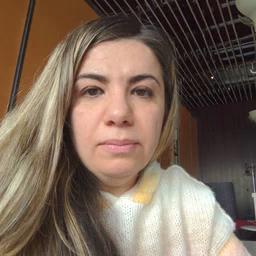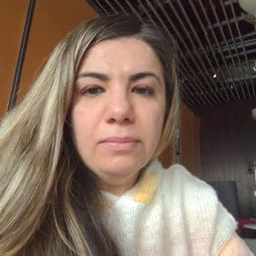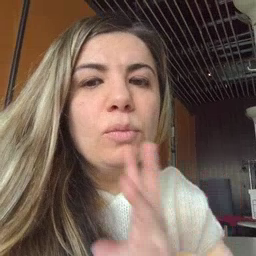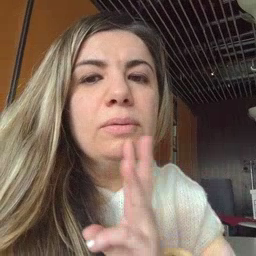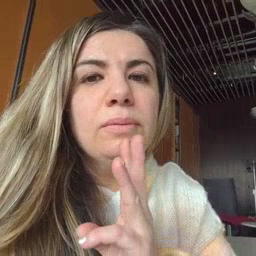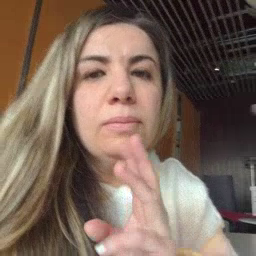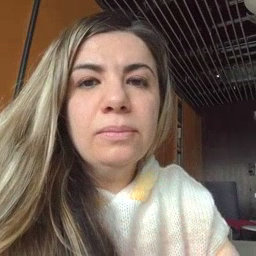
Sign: water